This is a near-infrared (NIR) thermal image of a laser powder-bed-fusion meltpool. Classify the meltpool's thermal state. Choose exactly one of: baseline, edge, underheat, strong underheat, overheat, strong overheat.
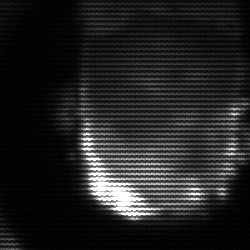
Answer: baseline